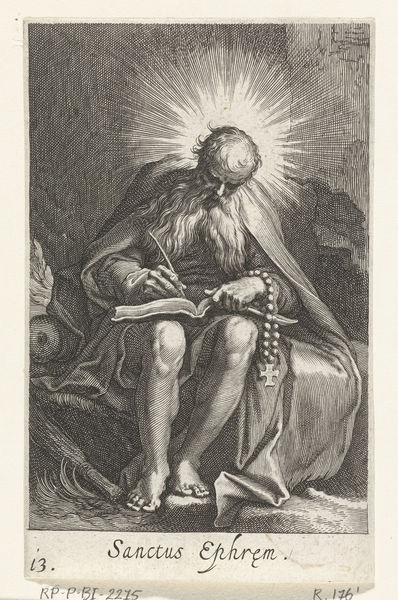
Titel: Heilige Ephraim de Syriër als kluizenaar
Künstler: Boëtius Adamsz. Bolswert
Standort: Amsterdam
Institution: Rijksmuseum
Schlagwörter: dunkel, mann, umhang, grau, alt, bart, gewand, mantel, perlen, schrift, ecke, kette, tusch, kammer, besen, moses, buch, kreuz, strahlen, seite, stift, heiligenschein, putz, schreiben, heiliger, heilig, rosenkranz, rute, sankt, 13, sanctus, sanctur